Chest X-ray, PA view. Patient: 62 years old, sex M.
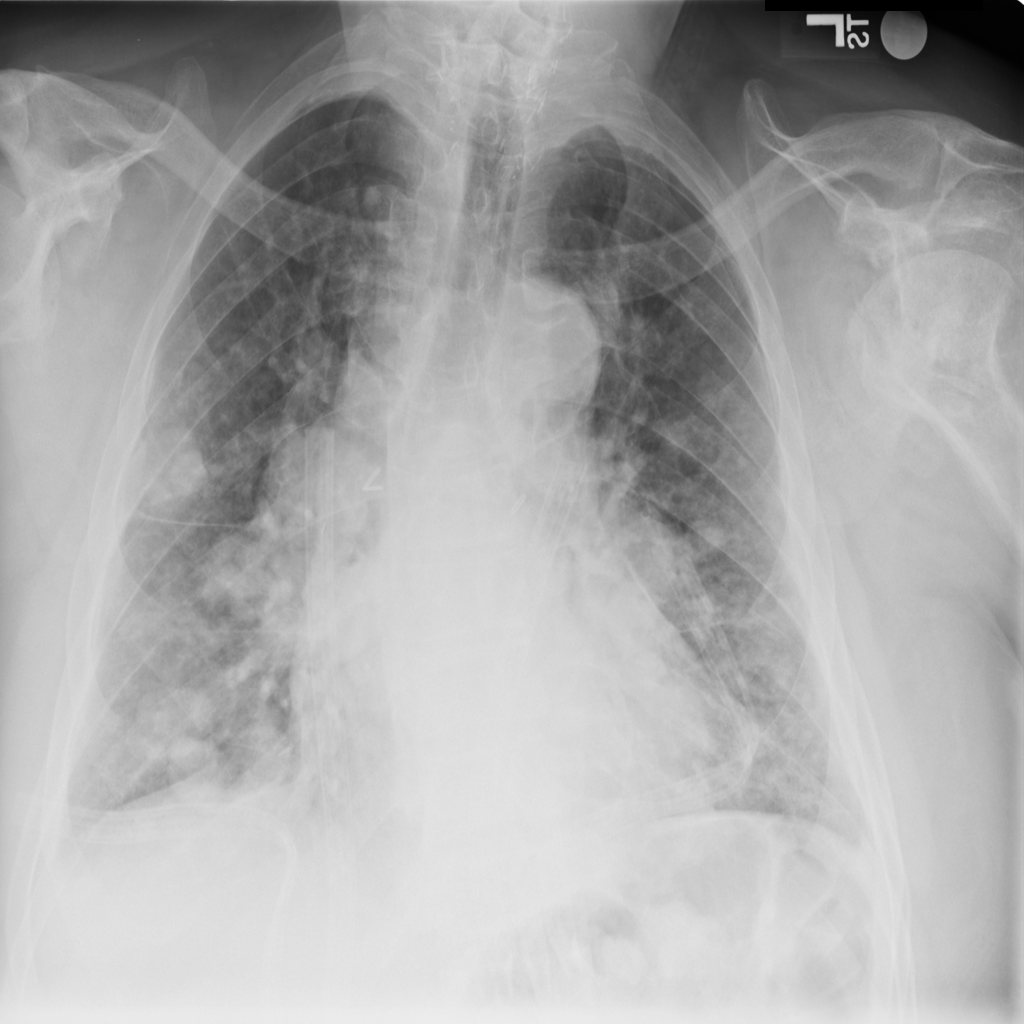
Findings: Pneumothorax